Question: I know how to plot with R's default plotting function. How do I do the same thing as the following R-code in ggplot2?
'''
double <- function(x){
return(x^2)
}
triple <- function(x){
return(x^3)
}
xs <- seq(-3,3,0.01)
dou <- double(xs)
tri <- triple(xs)
plot(rep(xs, 2), c(dou, tri), typ="n")
lines(xs, dou, col="red")
lines(xs, tri, col="green")
'''

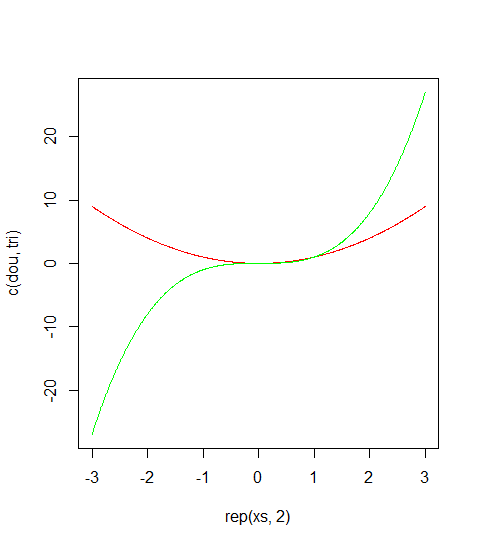
Answer: There's no need to apply the functions before plotting when using 'ggplot2'. You can tell 'ggplot2' to use your functions.
'''
library(ggplot2)
ggplot(as.data.frame(xs), aes(xs)) +
stat_function(fun = double, colour = "red") +
stat_function(fun = triple, colour = "green")
'''